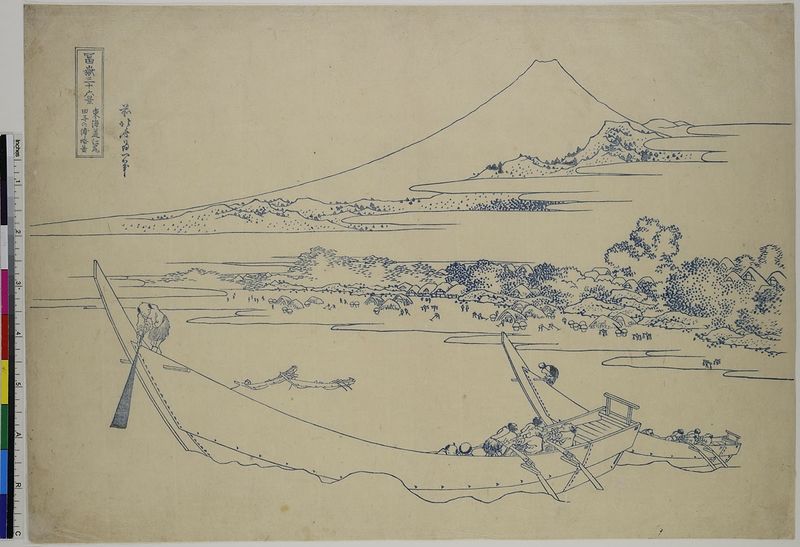
Titel: Skizze der Tago-Bucht bei Ejira an der Tokaido, Blatt 28 aus der Serie: 36 Ansichten des Fuji
Künstler: Katsushika Hokusai
Standort: Hamburg
Institution: Museum für Kunst und Gewerbe Hamburg
Schlagwörter: berg, blau, meer, wolken, bäume, fluss, landschaft, ufer, boot, paddel, ruder, holzschnitt, japan, küste, schiff, fischer, berge, gebirge, dorf, kutter, ruderboot, ruderer, vulkan, druckgraphik, druckgrafik, china, siedlung, zeit, angler, anlagen, landschaftsdarstellung, edo, fuji, dschunke, reproduktionen, volcano, druckerzeugnisse, volcan